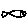
Label: fish